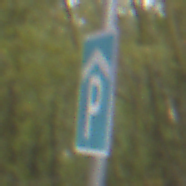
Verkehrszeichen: Parkhaus
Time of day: MorningAfternoon
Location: Outdoor (Urban)
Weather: PartlyCloudy
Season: NotSpecified
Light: Natural